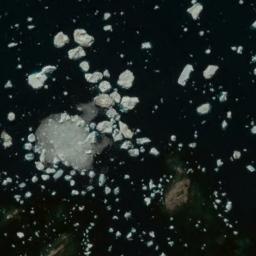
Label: sea_ice